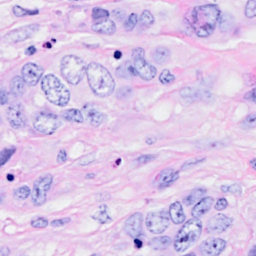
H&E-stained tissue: Breast